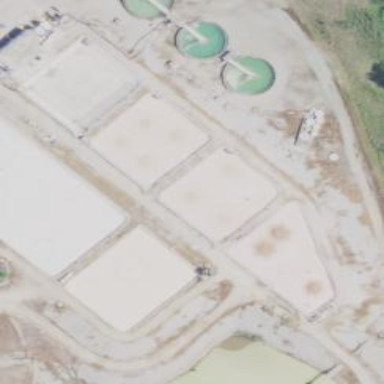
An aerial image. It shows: Image of wastewater.